Question: I have created one line graph using plotly in Shiny. Now, in the line graph if I wish to add labels to they are overlapping with the line which makes it difficult to understand.
I am using the following code:
'''
a = paste("$",prettyNum(de$Amount, big.mark = ",", scientific = FALSE), sep = "")
f <- list(
size = 14,
color = "Black",
fontface="bold"
)
xQuartAxis <- list(
title = "Month")
yQuartAxis <- list(
title = "Amount in $")
plot_ly(
x = as.vector(de$Month),
y = de$Amount,
text = paste(a), hoverinfo = "text", textinfo="text",showlegend = FALSE,
name = "Amount Paid",
mode = "lines+text"
)%>%
layout(title=paste("Monthly Amount paid by", clientName,"for the year",selectedYear, sep = " ") ,titlefont =f,t = 150, xaxis = xQuartAxis, yaxis = yQuartAxis)
})
'''
I am getting this output:

Thanks :)
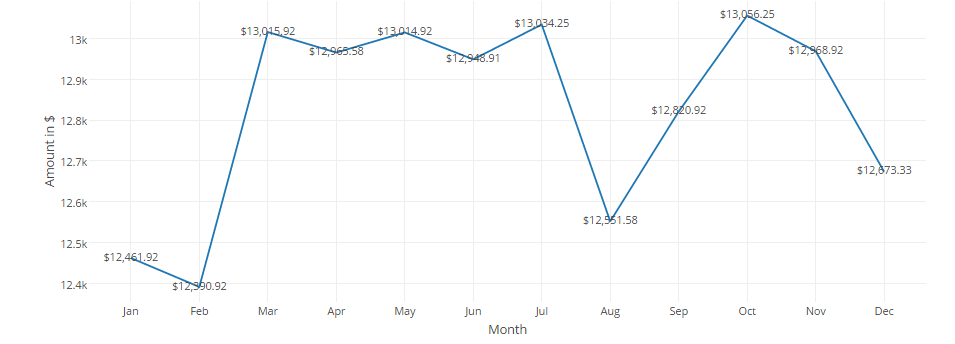
Answer: I'd suggest making the numbers stand out relative to the line. First, make the line transparent (say, alpha=0.2). The line will still be visible to guide your eye, but the numbers will be highlighted.
Second, truncate the numbers to thousands to match the y-scale. You don't need to display so many digits for the point markers.
Here's a 'ggplotly' version, as I'm not sure how to separately set the opacity for the text markers and the line with 'plot_ly'. You can add, say, 'opacity=0.3' inside 'plot_ly()', but that makes the text markers transparent as well.
'''
library(scales)
library(ggplot2)
library(plotly)
# Fake data
set.seed(395875)
de = data.frame(Month=factor(month.abb, levels=month.abb), Amount=rnorm(12, 12000, 1000))
ggplotly(
ggplot(de, aes(Month,Amount)) +
geom_line(aes(group=1), alpha=0.2, color="blue") +
geom_text(aes(label=paste0("$", sprintf("%1.1f", Amount/1000))), size=3.5) +
theme_bw() +
scale_y_continuous(limits=c(0, max(de$Amount)), breaks=seq(0,15000,5000),
labels=paste0("$",seq(0,15000,5000)/1000,"k")) +
labs(y="Amount ($000)")
)
'''
<URL>